Aerial crown-view tile of a tropical tree (Barro Colorado Island, Panama), acquired 20250616:
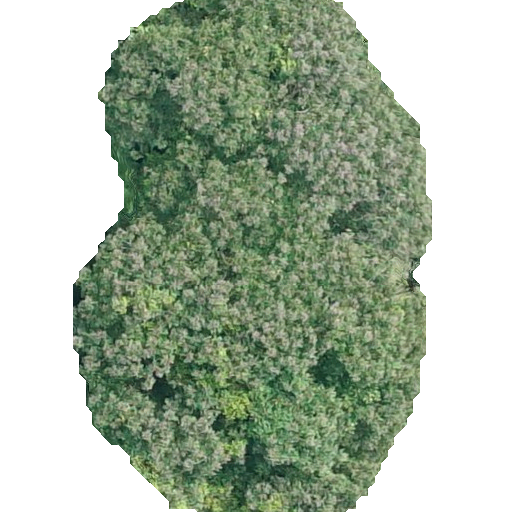
Species: Dipteryx oleifera
GBIF accepted scientific name: Dipteryx oleifera
Crown area: 228.365 m²